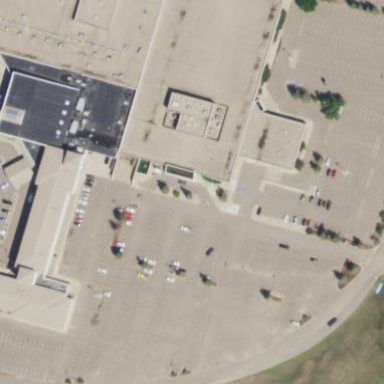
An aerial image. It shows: Parking area.